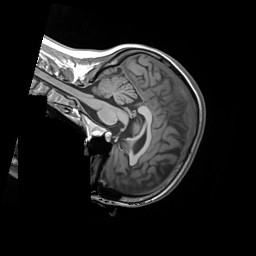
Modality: T1w
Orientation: sagittal
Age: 27
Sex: female
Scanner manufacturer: siemens
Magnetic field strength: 3 T
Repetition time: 1.55 s
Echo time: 0.00234 s